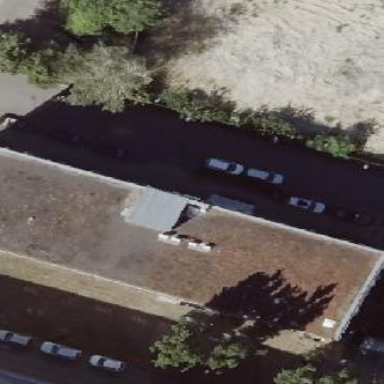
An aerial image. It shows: Office building with flat roof.